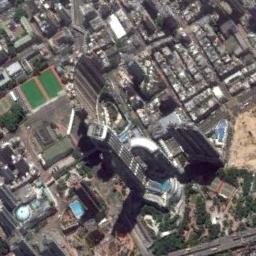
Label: commercial_area